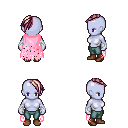
a pixel art fantasy rpg character, female body template, dark elf, purple skin, pink tattered cape, teal pants, white blonde long mohawk hairstyle, white cloth bandages, brown shoes, four views (front, back, left, right), 2x2 character sprite sheet, small pixel art, hard edges, no anti-aliasing